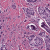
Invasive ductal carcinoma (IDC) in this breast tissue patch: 1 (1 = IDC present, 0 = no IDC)